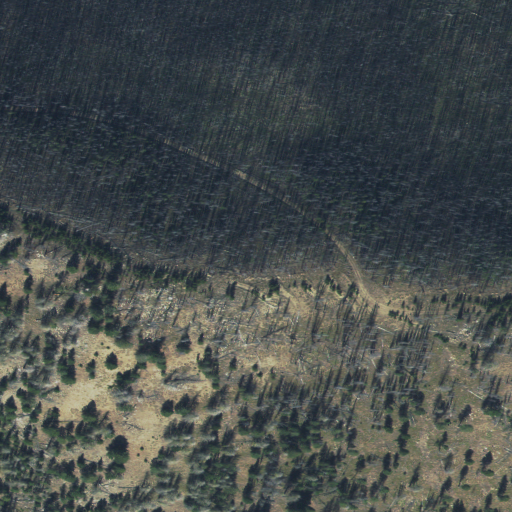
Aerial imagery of mountain in Idaho named Sheepeater Point containing shrub, evergreen forest, and grassland